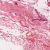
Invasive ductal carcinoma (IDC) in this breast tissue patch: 0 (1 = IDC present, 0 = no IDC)